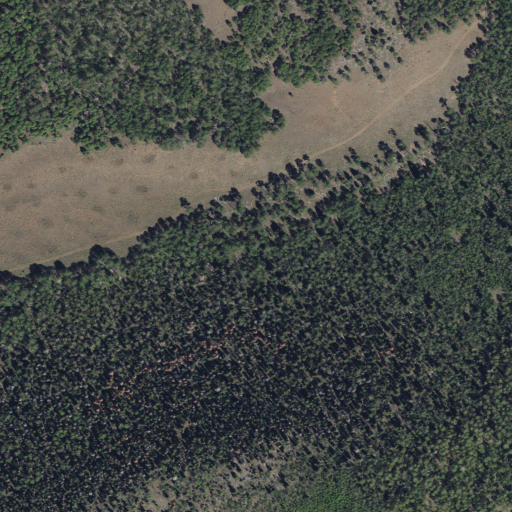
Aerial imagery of depression(s) in Utah named The Pockets containing deciduous forest, mixed forest, shrub, and evergreen forest